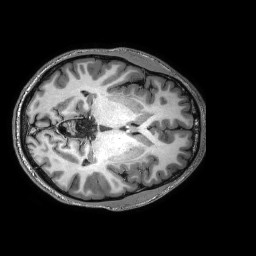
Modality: T1w
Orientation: axial
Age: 20
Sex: male